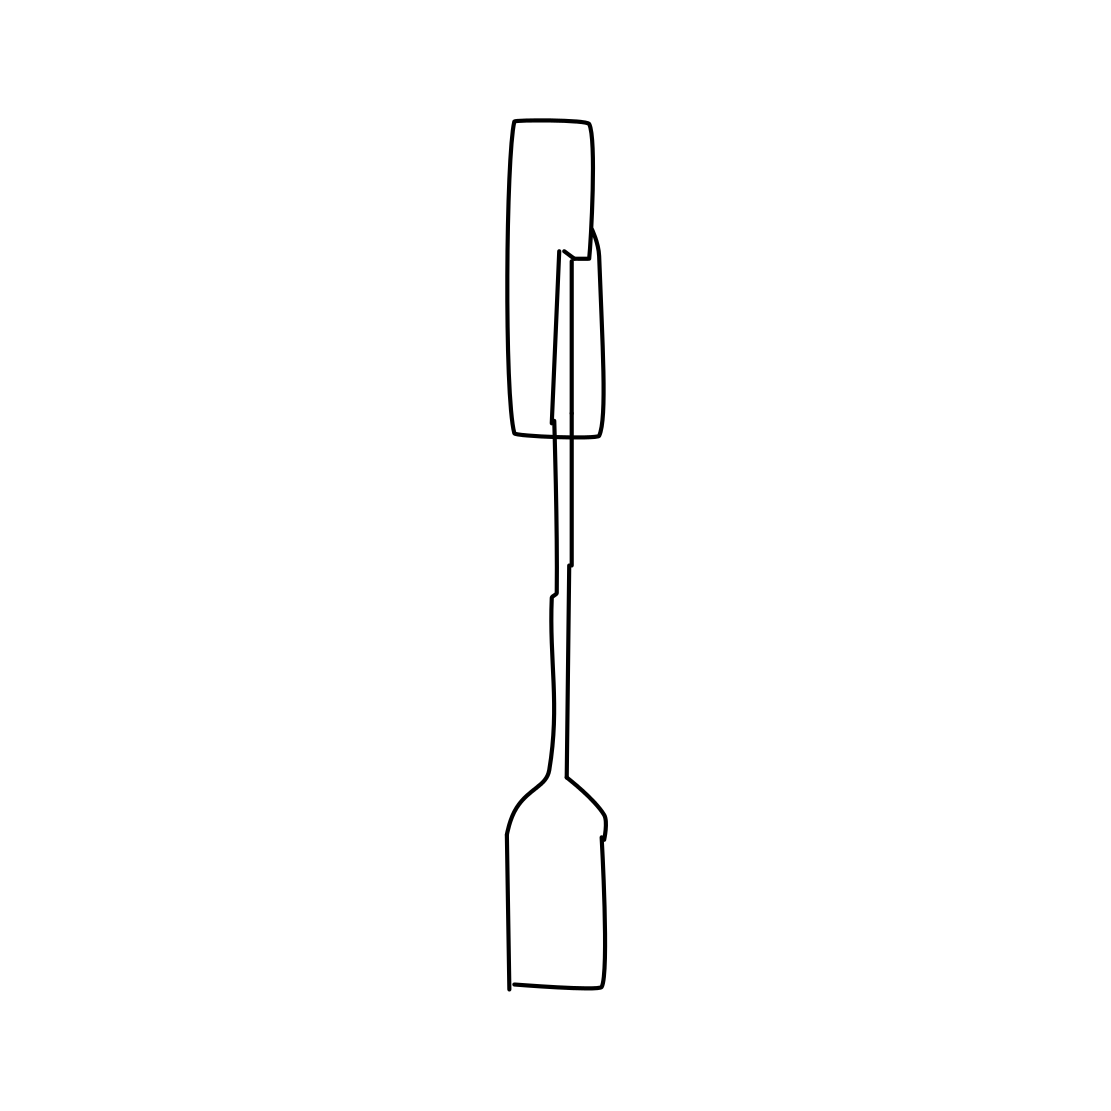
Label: screwdriver